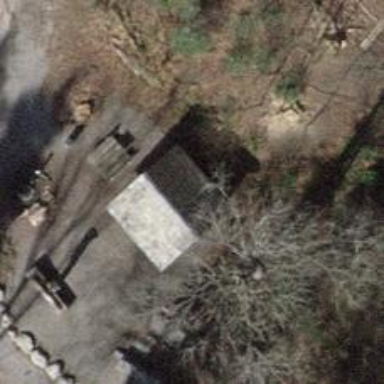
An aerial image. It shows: Picnic shelter amenity.